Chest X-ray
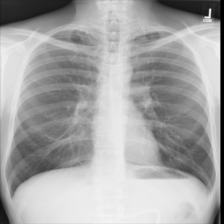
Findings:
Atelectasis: negative
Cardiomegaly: negative
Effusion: negative
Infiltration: negative
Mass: negative
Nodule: negative
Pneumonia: negative
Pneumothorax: negative
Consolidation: negative
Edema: negative
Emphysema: negative
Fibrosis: positive
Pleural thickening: negative
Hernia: negative